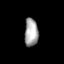
Tissue: prostate
Cell type: T cells
Senescence score: 0.8369
Nuclear area (px): 381
Mean DAPI intensity: 163.176